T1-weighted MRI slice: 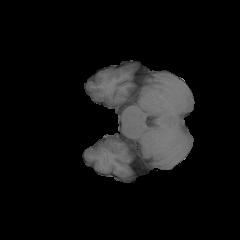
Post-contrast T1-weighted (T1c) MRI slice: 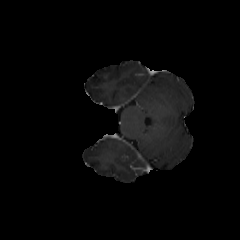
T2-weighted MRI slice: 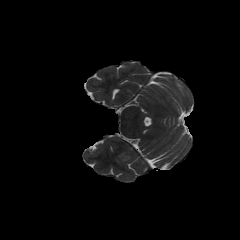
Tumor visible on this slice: no